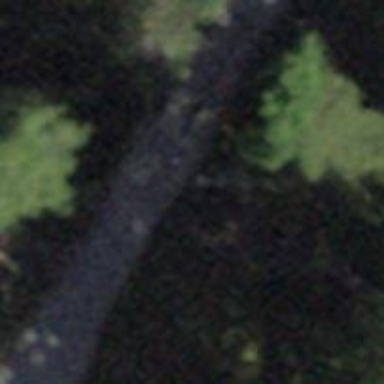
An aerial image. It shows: Gravel track with grade 2 quality.